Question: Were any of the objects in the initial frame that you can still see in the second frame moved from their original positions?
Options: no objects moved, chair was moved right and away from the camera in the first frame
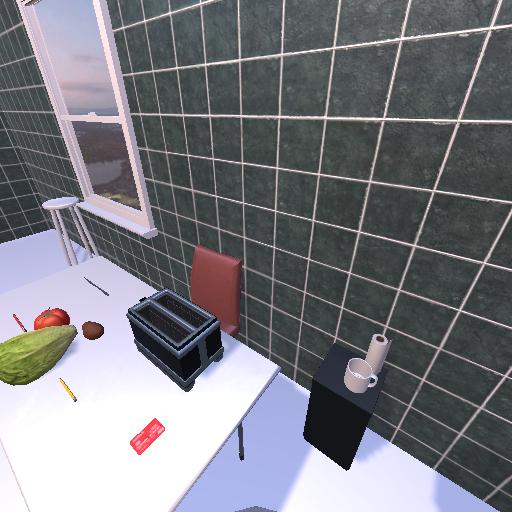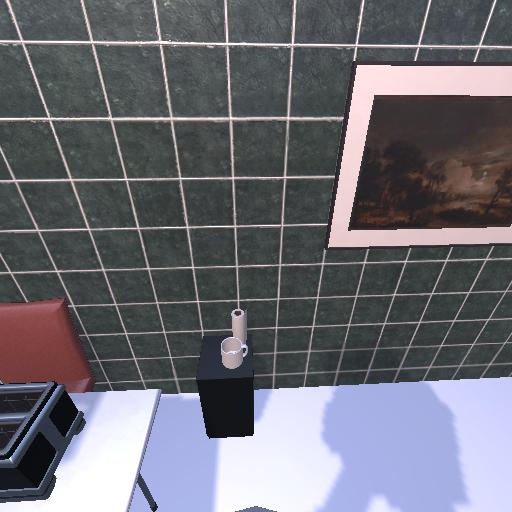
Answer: no objects moved